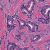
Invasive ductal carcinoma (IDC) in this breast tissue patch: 1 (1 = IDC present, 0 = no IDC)